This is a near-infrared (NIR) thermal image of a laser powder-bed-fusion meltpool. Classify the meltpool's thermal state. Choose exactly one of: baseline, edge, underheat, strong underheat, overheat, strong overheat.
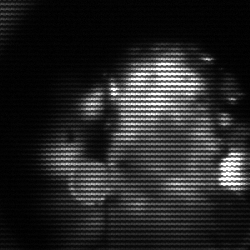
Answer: strong underheat